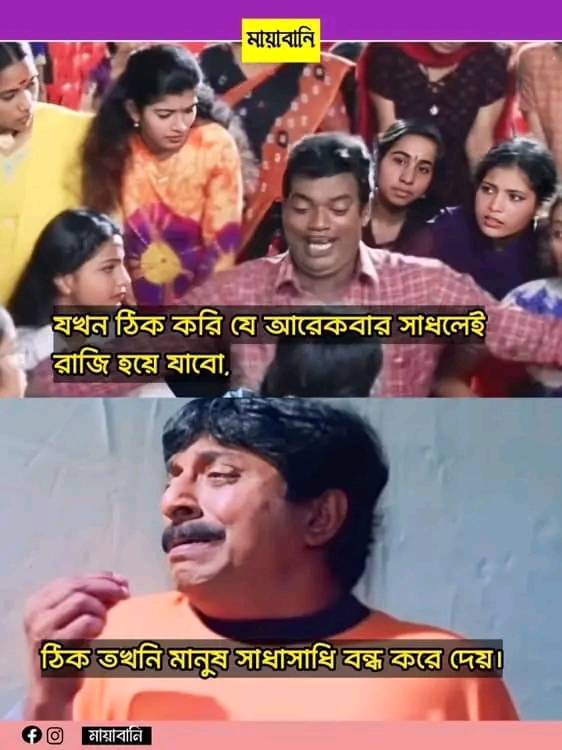
Text: যখন ঠিক করি যে আরেকবার সাধলেই রাজি হয়ে যাবো ঠিক তখনি মানুষ সাধাসাধি বন্ধ করে দেয়
Label: Non Hate